Question: Last week i started to develop an android app and almost done the coding part but the layout design for the app is too confusing...
The following is the design what i wanted,

Anyone please give me the coding part to create the design/layout. Thanks in advance...
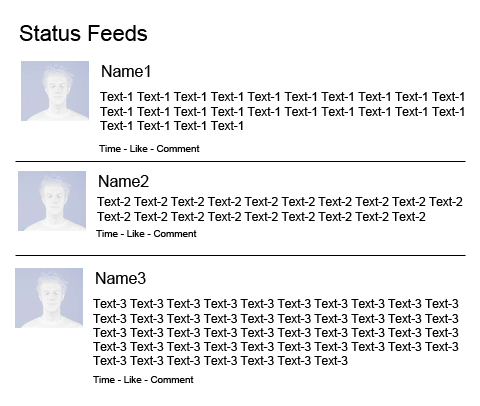
Answer: Have a look on the code. It wil produce the result exactly same as you want.
Donot forget to vote the answer.
have a look <URL>
'''
<?xml version="1.0" encoding="utf-8"?>
<LinearLayout
xmlns:android="http://schemas.android.com/apk/res/android"
android:layout_width="fill_parent"
android:layout_height="wrap_content"
android:orientation="horizontal"
android:background="#ffffff">
<ImageView
android:layout_width="wrap_content"
android:layout_height="wrap_content"
android:background="@drawable/a_thumb" />
<LinearLayout
android:layout_width="fill_parent"
android:layout_height="wrap_content"
android:orientation="vertical">
<TextView
android:layout_width="wrap_content"
android:layout_height="wrap_content"
android:textSize="20sp"
android:text="name"
android:textColor="#000000"
android:layout_marginBottom="5dip" />
<TextView
android:layout_width="wrap_content"
android:layout_height="wrap_content"
android:text="data"
android:textColor="#000000" />
<TextView
android:layout_width="wrap_content"
android:layout_height="wrap_content"
android:text="Time-Like-Comment"
android:textColor="#000000"
android:typeface="sans"
android:textSize="12sp"
android:layout_marginTop="5dip" />
</LinearLayout>
</LinearLayout>
'''
Thanks
Deepak